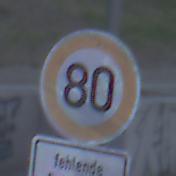
Verkehrszeichen: Geschwindigkeit80
Zusatzzeichen unten: HinweiseAufGefahrenDurchVerbaleAngabe7
Umgebung: Outdoor, Urban
Tageszeit: SunriseSunset
Wetter: Clear
Licht: Natural
Jahreszeit: NotSpecified
Kontrast: LowContrast